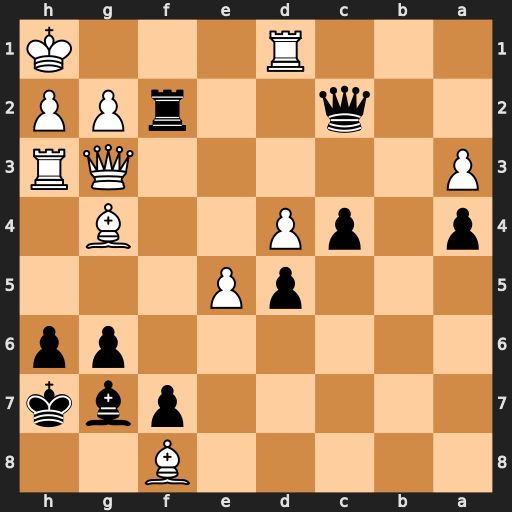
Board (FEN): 5B2/5pbk/6pp/3pP3/p1pP2B1/P5QR/2q2rPP/3R3K
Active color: b
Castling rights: -
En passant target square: -
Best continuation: Qxd1+ Bxd1 Rf1#